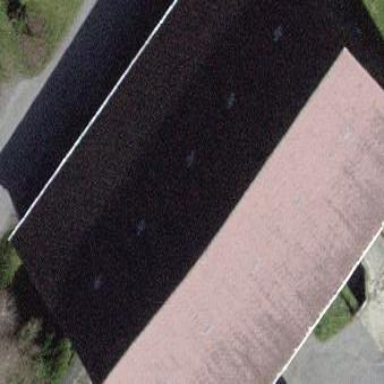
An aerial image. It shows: Rural barn.